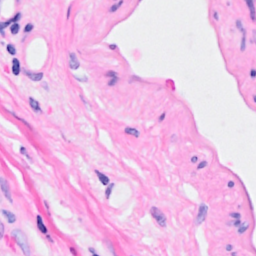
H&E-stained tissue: Breast